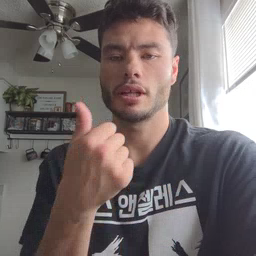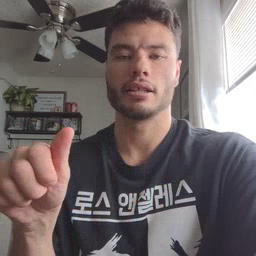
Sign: any